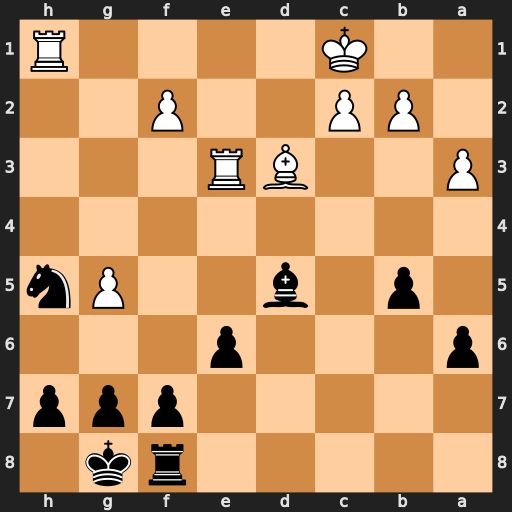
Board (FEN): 5rk1/5ppp/p3p3/1p1b2Pn/8/P2BR3/1PP2P2/2K4R
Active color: b
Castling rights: -
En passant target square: -
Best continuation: Bxh1